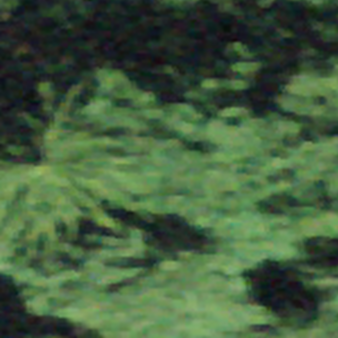
Label: other